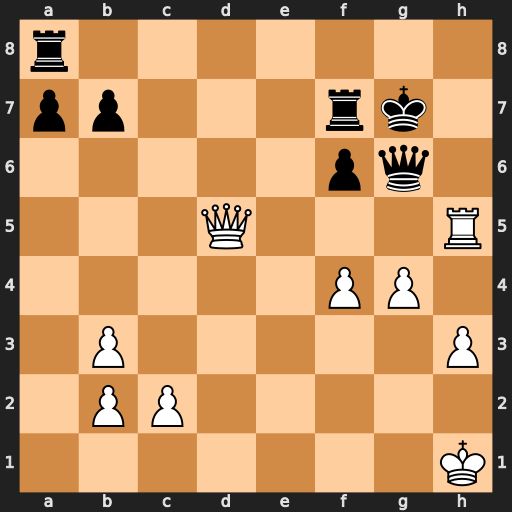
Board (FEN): r7/pp3rk1/5pq1/3Q3R/5PP1/1P5P/1PP5/7K
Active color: w
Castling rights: -
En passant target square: -
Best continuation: f5 Qxh5 gxh5